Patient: sex F, age 86
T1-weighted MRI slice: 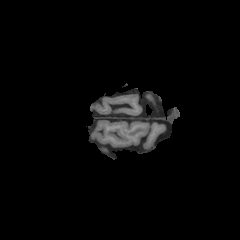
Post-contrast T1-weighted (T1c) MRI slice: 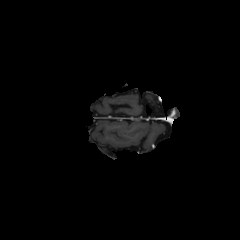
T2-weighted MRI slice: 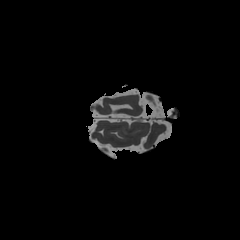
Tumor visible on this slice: no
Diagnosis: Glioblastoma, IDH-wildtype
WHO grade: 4